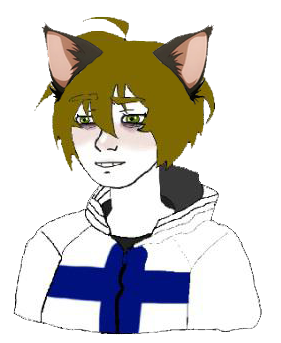
Label: 5_Twinkjak